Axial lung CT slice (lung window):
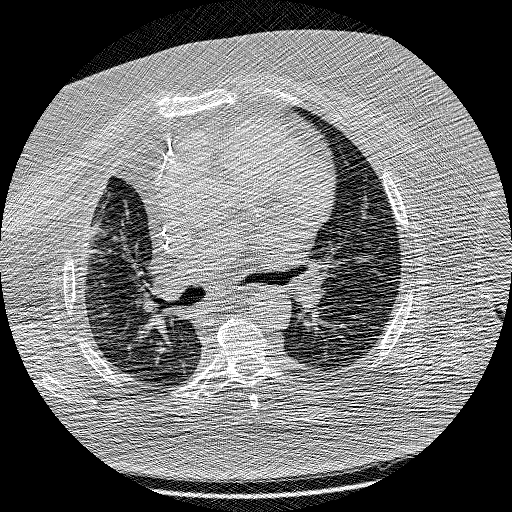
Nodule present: no